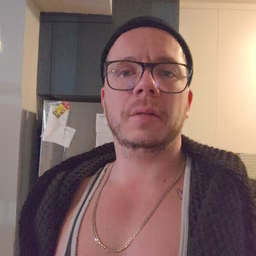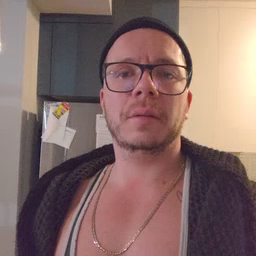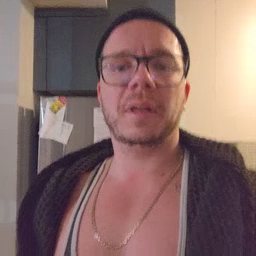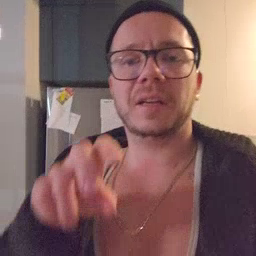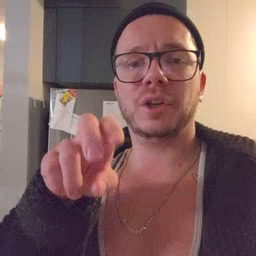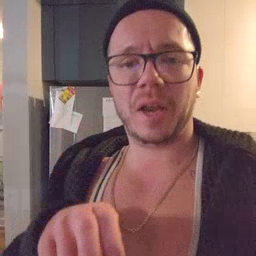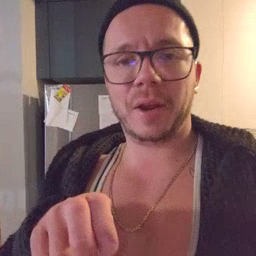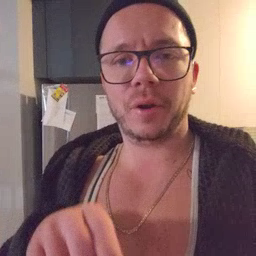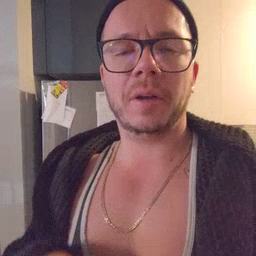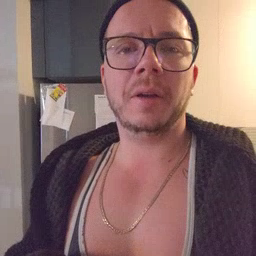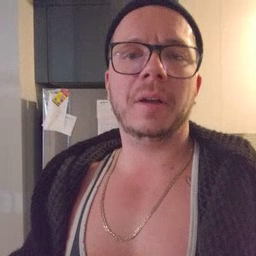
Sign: chair